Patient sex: M
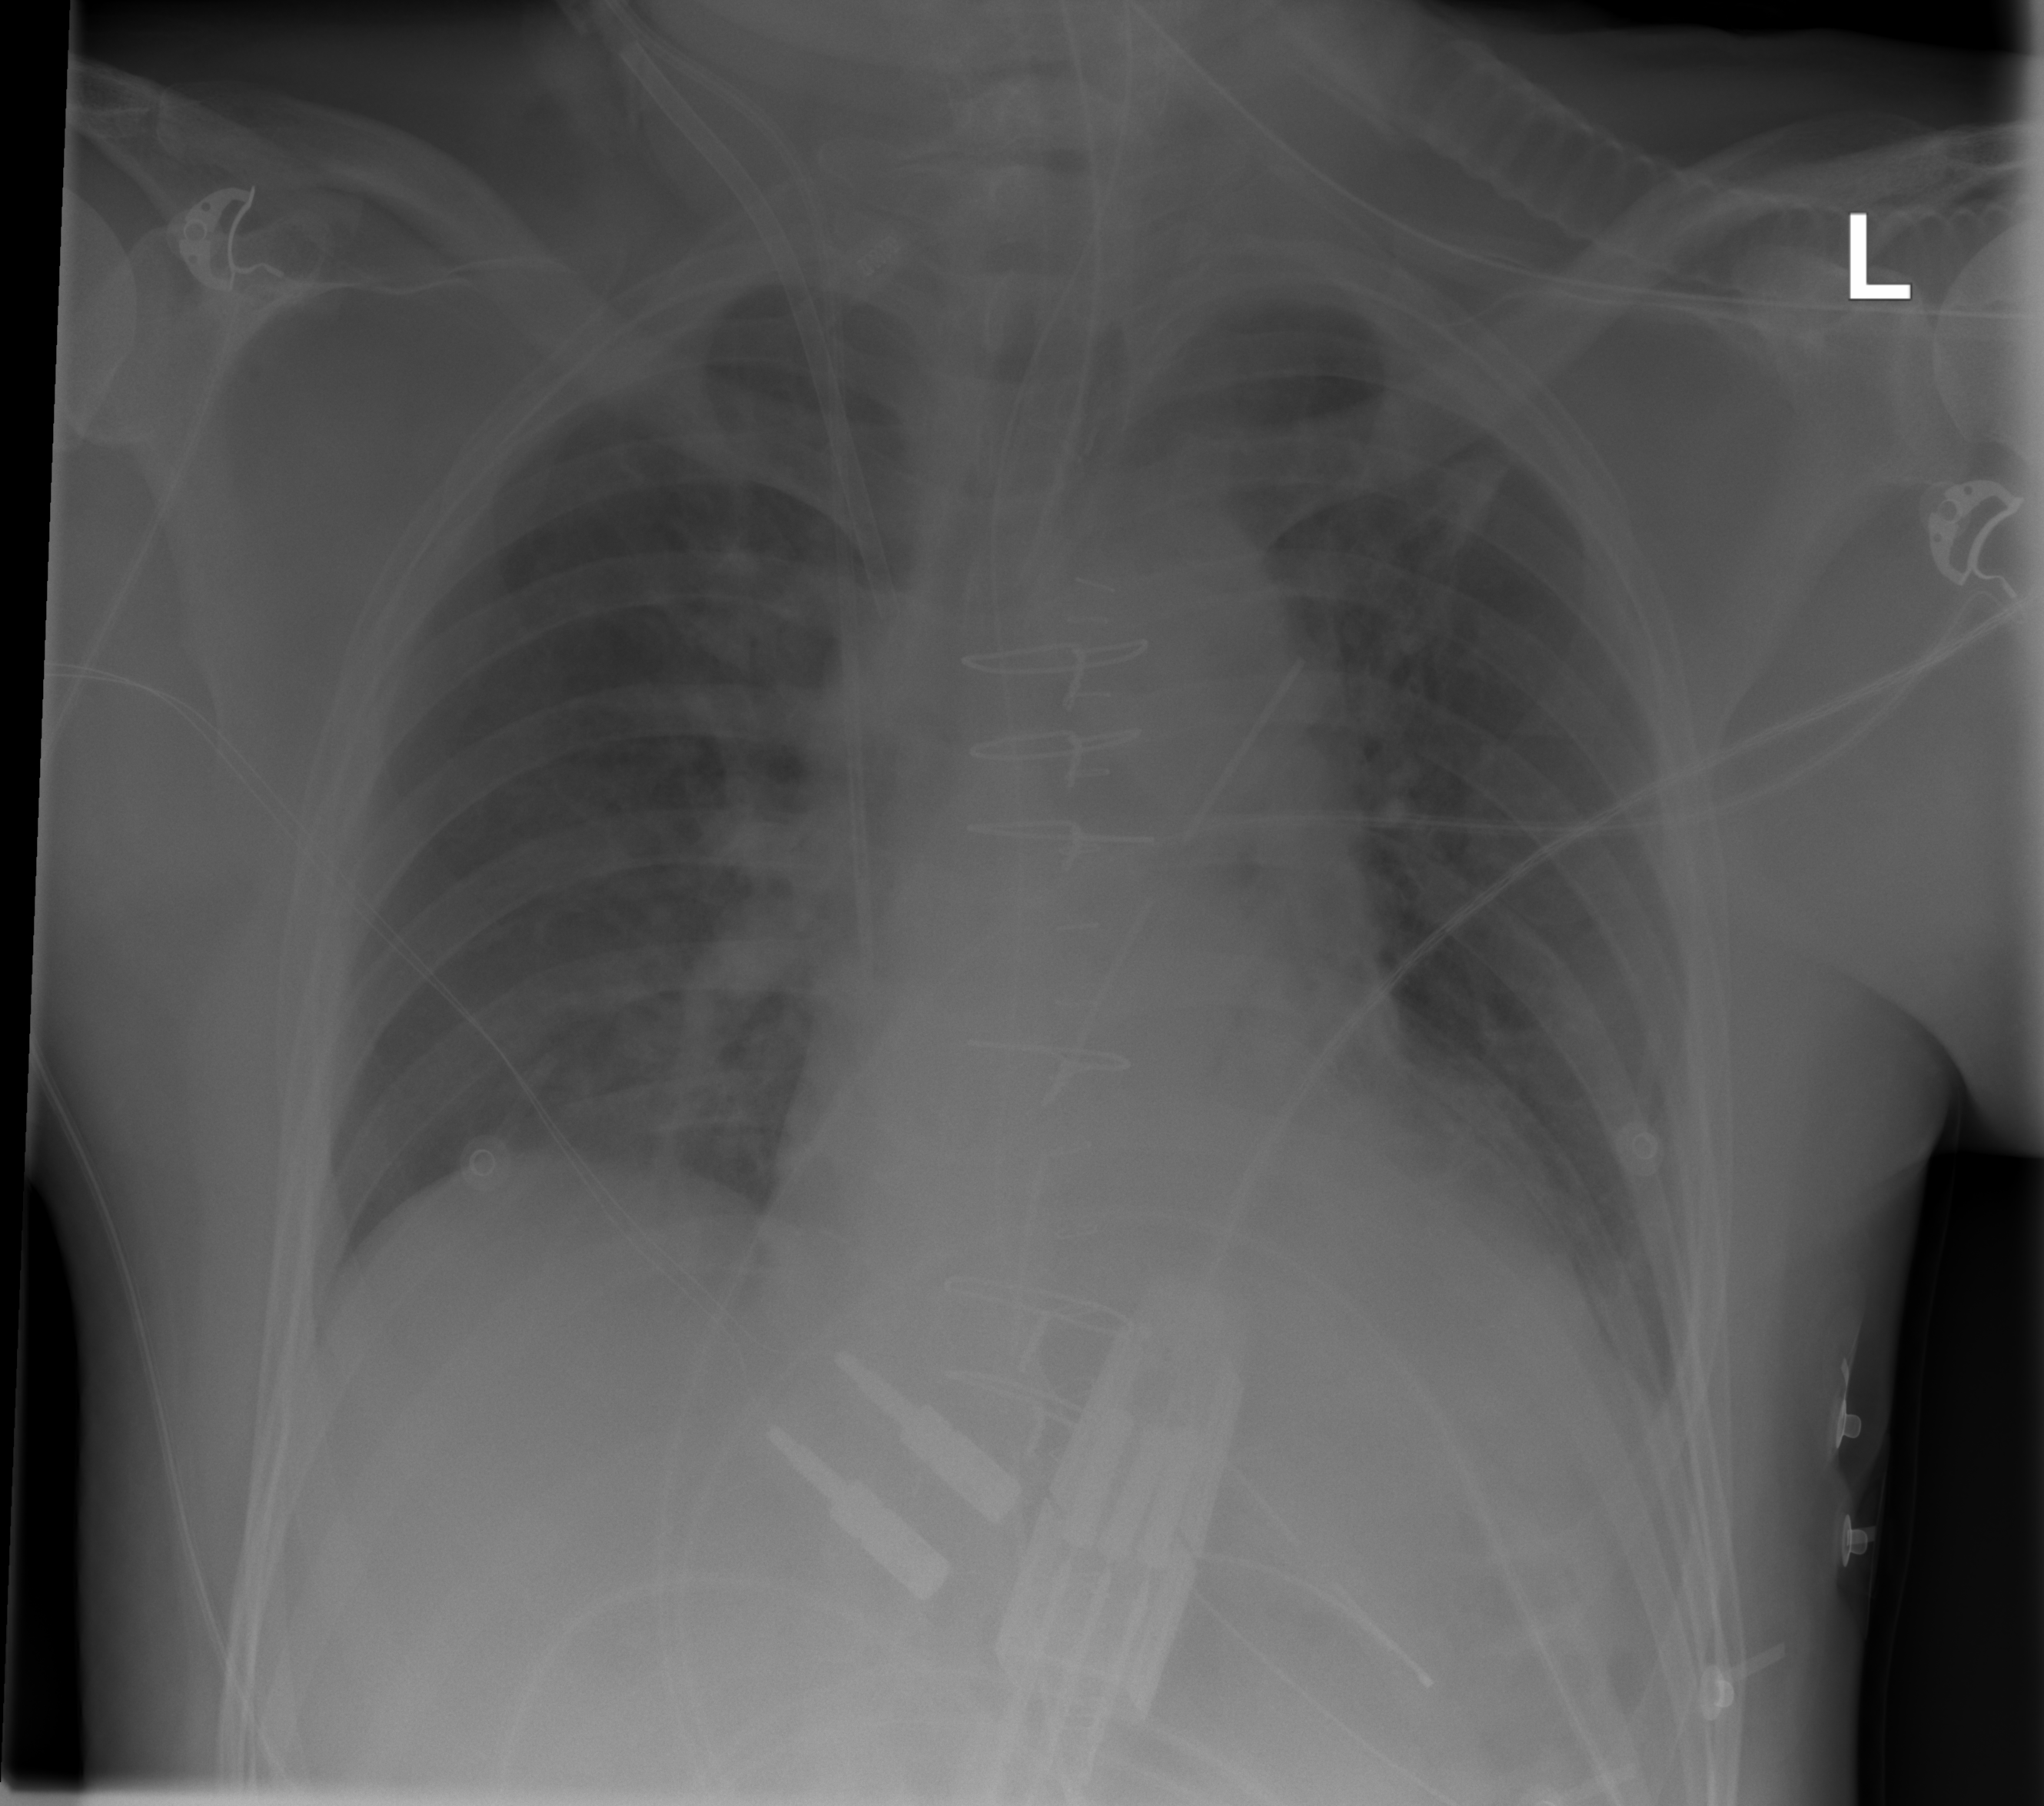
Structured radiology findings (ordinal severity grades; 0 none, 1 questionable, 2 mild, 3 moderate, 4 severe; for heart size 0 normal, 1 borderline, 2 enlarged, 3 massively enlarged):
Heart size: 2
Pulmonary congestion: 2
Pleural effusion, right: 0
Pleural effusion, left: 1
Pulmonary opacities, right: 0
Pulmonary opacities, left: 0
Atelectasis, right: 0
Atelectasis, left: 2